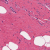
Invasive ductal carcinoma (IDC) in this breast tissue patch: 0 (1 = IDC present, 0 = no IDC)